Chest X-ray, AP view. Patient: 74 years old, sex F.
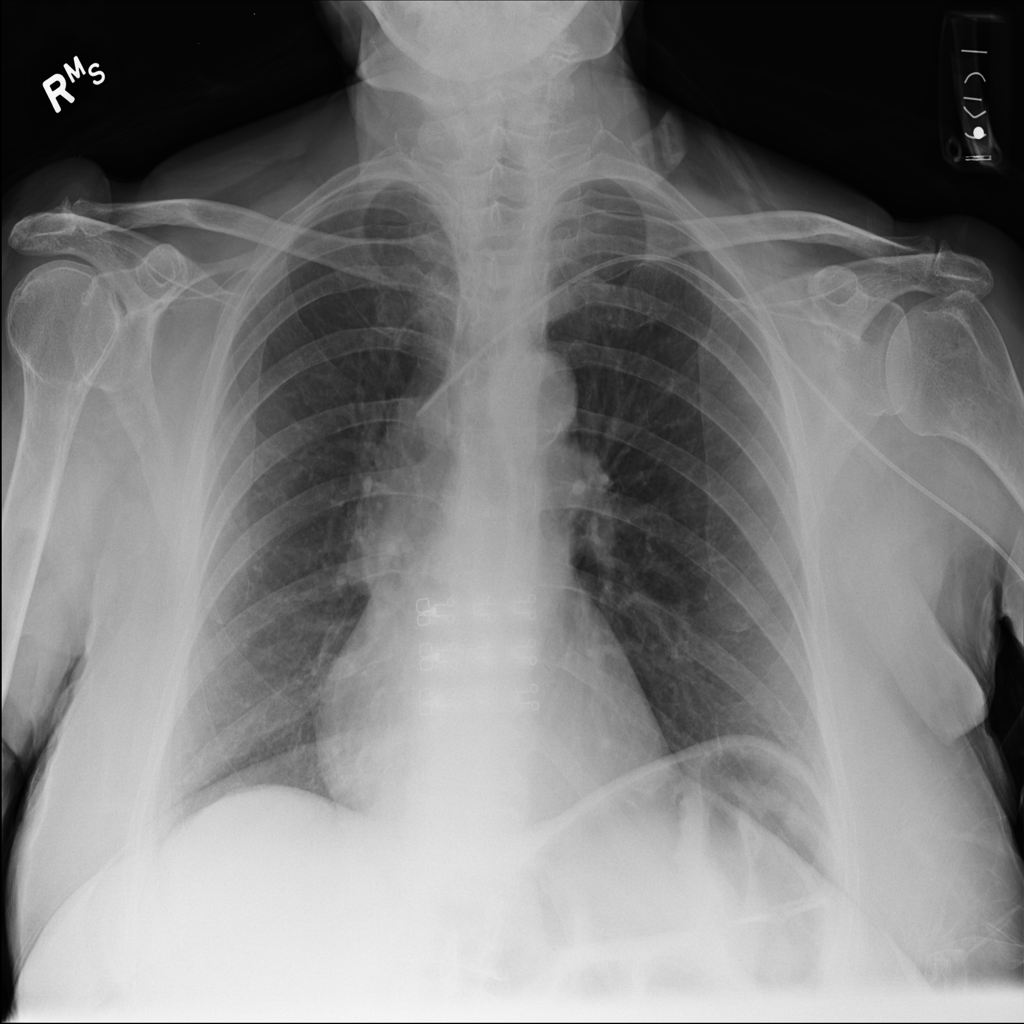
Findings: No Finding